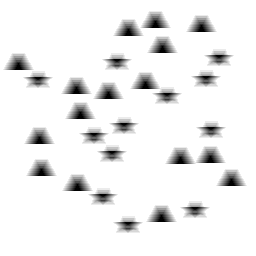
Squares: 0
Triangles: 16
Stars: 12
Total shapes: 28